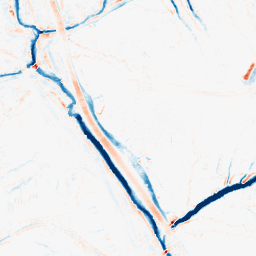
Category: morphological
Decomposition family: tophat_combined
Decomposition parameters: size: 5
Upsampling method: linear_exact
Upsampling parameters: scale: 4
Upsampling scale: 4